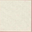
Piece: xx